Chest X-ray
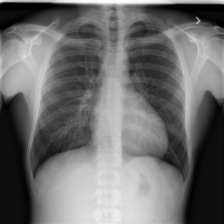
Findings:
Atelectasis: negative
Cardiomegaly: negative
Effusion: negative
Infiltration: negative
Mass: negative
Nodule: negative
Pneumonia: negative
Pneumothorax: negative
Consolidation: negative
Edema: negative
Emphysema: negative
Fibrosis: negative
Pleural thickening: negative
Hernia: negative